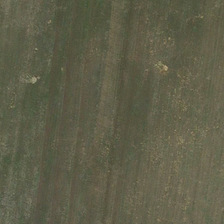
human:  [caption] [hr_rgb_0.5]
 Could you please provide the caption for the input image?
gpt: this land is a pasture .

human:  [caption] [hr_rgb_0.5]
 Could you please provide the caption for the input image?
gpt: this land is a pasture .

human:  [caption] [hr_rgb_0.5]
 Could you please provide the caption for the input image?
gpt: the ranch has grown a lot of grass .

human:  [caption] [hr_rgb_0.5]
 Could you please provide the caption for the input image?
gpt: the ranch has grown a lot of grass .

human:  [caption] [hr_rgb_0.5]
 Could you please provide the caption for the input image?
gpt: this land is a pasture .